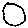
Label: circle